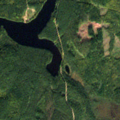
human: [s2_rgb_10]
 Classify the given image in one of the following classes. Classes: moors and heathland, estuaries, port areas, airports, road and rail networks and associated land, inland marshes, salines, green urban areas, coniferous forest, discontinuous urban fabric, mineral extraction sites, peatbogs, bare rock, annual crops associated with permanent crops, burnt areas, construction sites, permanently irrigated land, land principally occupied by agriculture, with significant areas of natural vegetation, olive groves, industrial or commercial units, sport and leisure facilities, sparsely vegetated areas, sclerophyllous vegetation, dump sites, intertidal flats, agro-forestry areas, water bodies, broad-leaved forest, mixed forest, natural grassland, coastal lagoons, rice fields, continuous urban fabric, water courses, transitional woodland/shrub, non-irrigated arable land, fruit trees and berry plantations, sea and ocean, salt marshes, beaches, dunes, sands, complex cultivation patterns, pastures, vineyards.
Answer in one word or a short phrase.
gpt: coniferous forest, mixed forest, water bodies